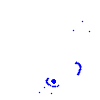
Particle: kaon